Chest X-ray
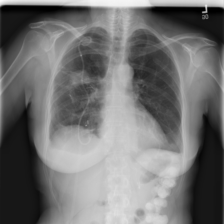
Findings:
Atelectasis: negative
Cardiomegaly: negative
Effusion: negative
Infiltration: negative
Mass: negative
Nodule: negative
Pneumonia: negative
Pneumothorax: positive
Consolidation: negative
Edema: negative
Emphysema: negative
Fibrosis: negative
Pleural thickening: negative
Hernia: negative